Field crop: tomato
Growth stage: 2
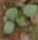
Species: solanum